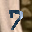
Label: 7